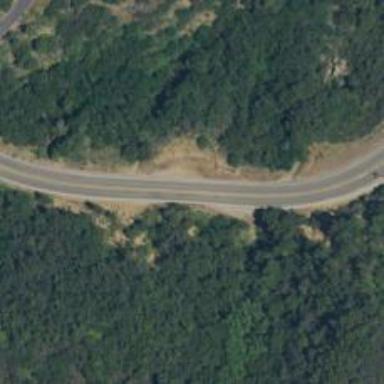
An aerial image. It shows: Rest area along the road.